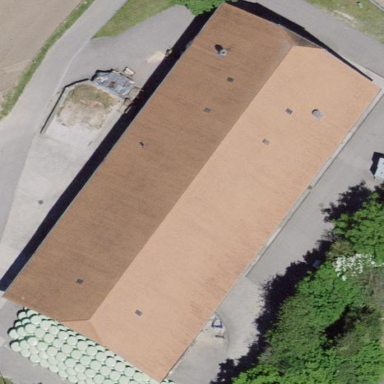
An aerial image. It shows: Farm auxiliary building with gabled roof.